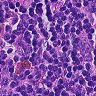
Metastatic tissue present: no